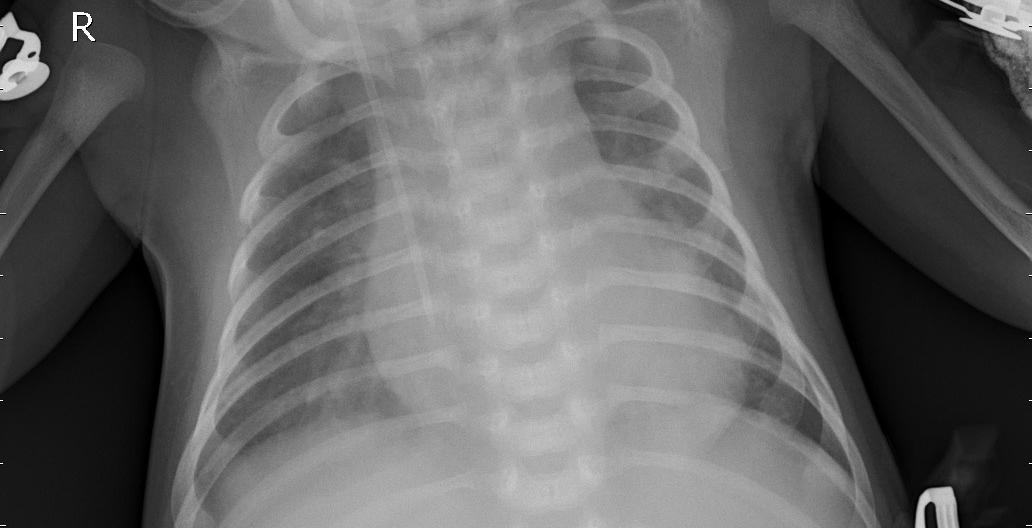
Diagnosis: PNEUMONIA